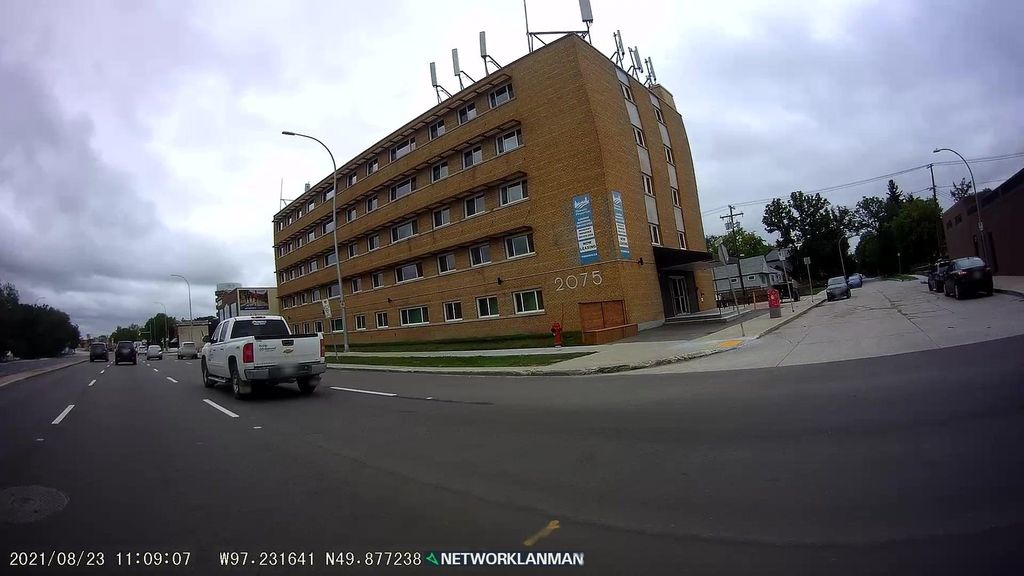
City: winnipeg